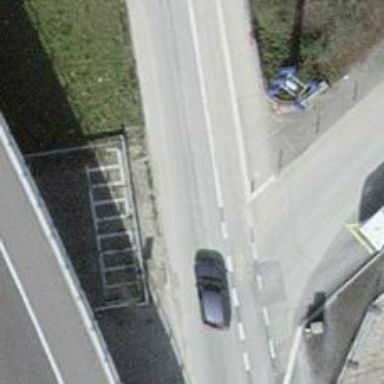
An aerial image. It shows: Primary link road with asphalt surface.